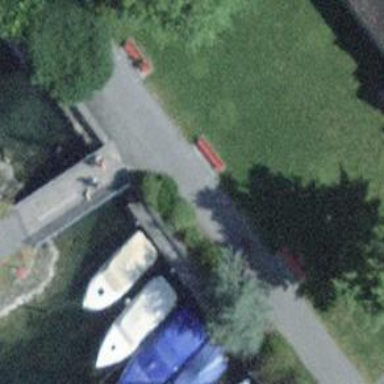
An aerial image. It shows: Red bench.